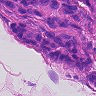
Metastatic tissue present: yes